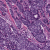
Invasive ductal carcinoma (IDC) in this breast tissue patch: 0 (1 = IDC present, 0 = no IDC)